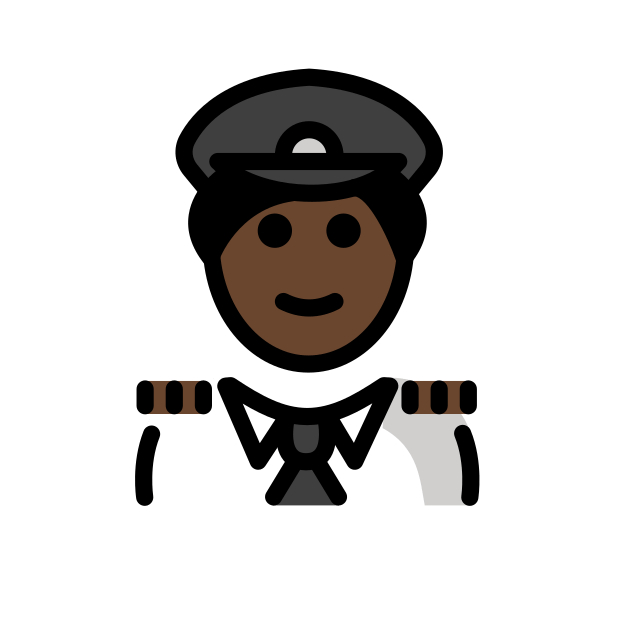
pilot: dark skin tone